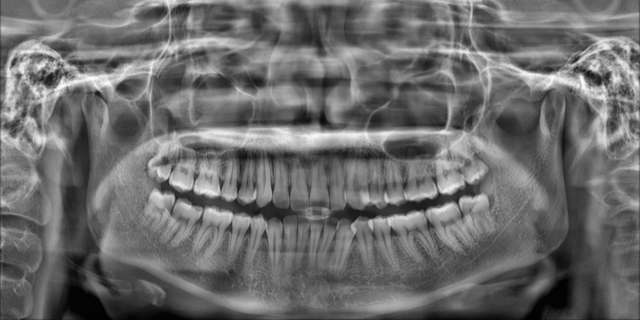
adult